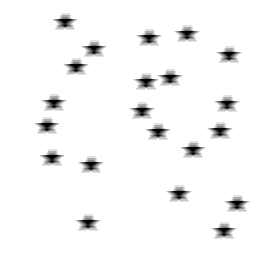
Squares: 0
Triangles: 0
Stars: 21
Total shapes: 21